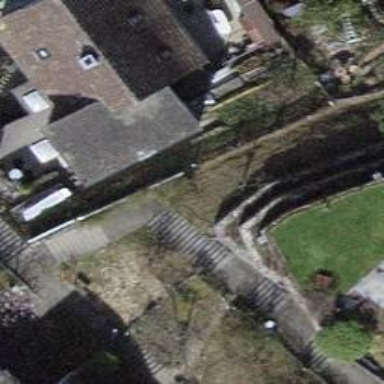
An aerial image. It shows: Concrete steps.